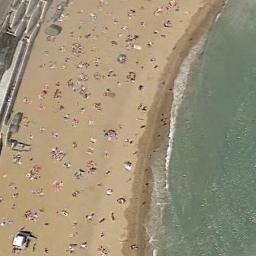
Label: beach